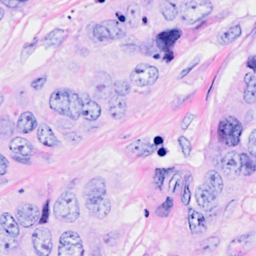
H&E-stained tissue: Breast